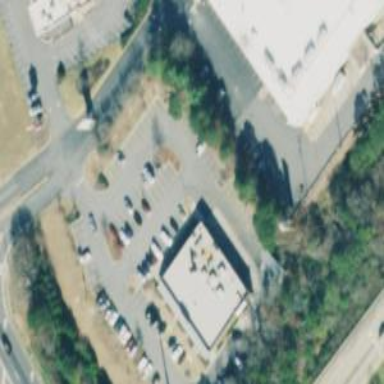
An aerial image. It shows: Surface parking lot with asphalt. It is park and ride facility.